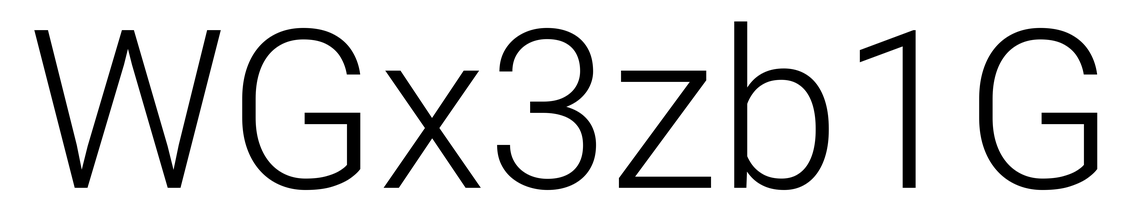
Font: Roboto_Light